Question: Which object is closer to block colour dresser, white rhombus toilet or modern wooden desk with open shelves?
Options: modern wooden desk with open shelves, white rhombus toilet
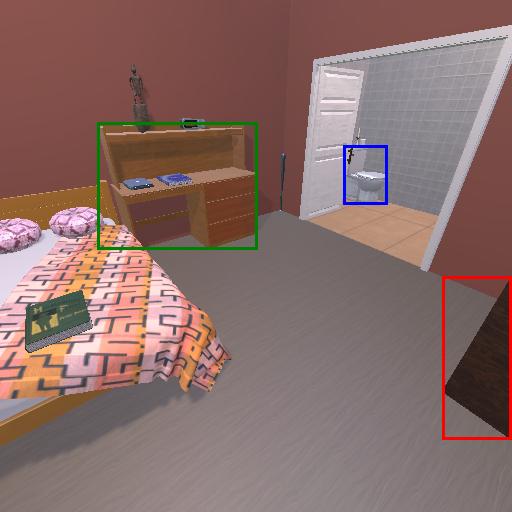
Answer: modern wooden desk with open shelves